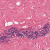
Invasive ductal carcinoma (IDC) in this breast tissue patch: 0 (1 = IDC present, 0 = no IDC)